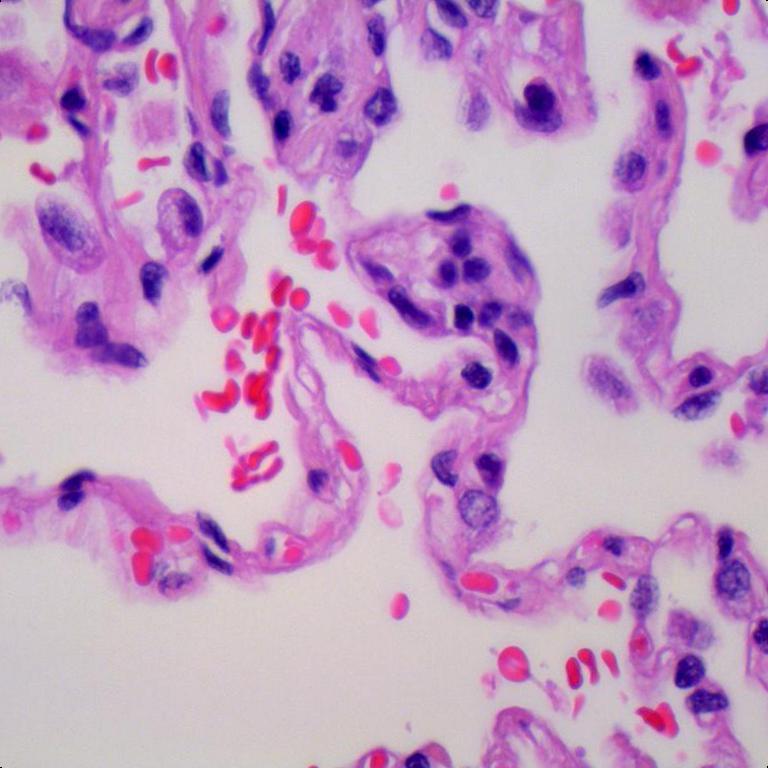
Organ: lung
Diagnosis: benign